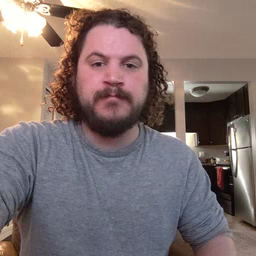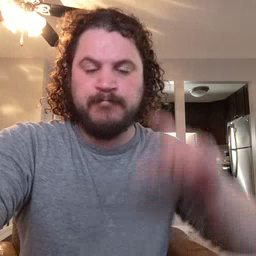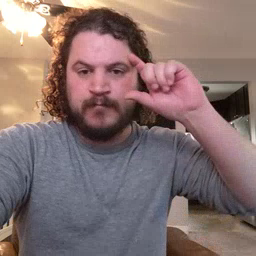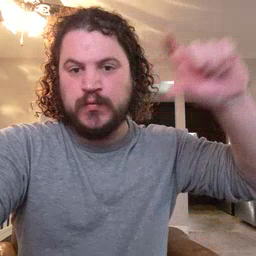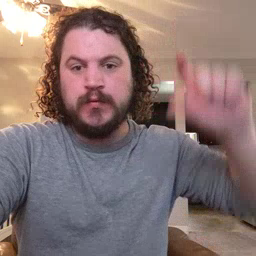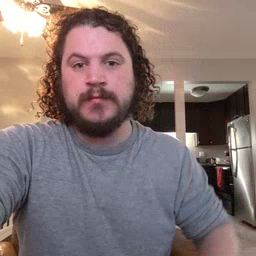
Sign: moon